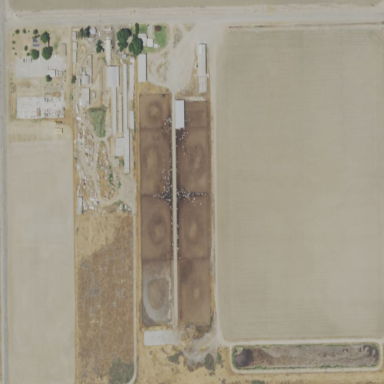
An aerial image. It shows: Farmyard area.